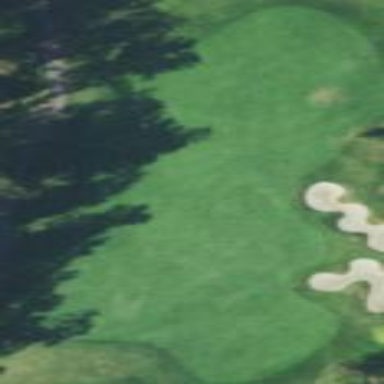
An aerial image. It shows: Golf fairway surrounded by grass.